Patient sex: M
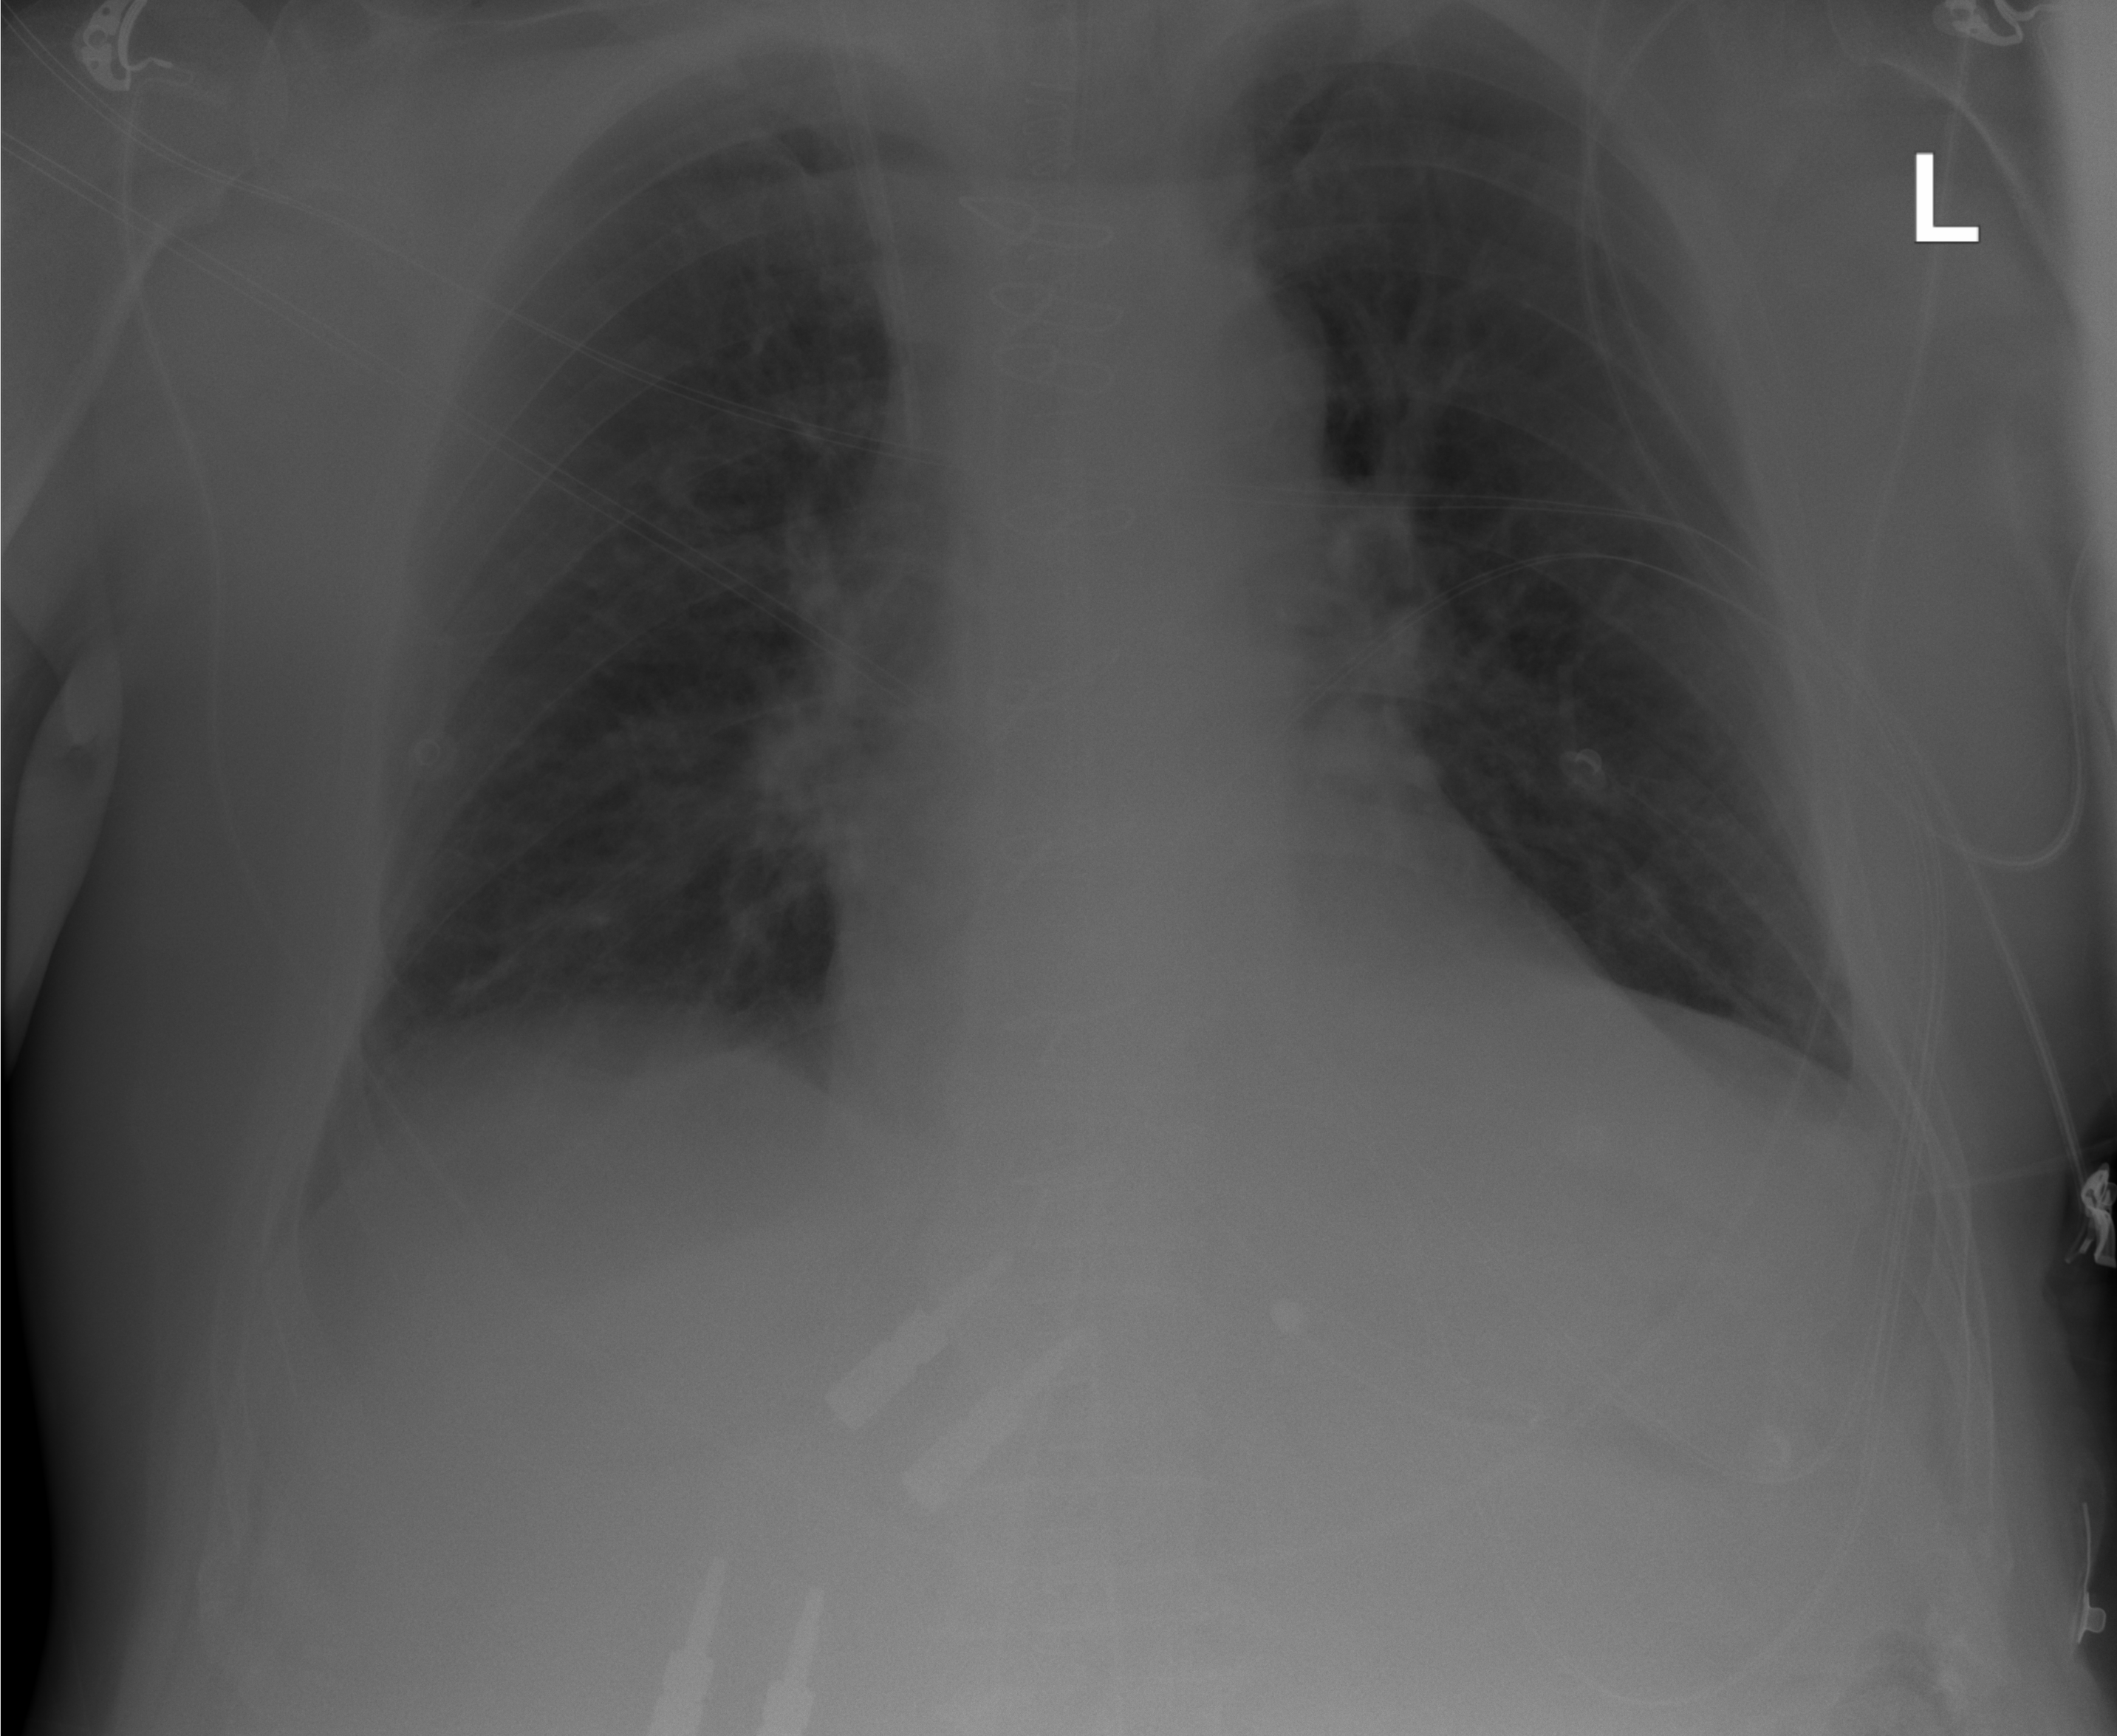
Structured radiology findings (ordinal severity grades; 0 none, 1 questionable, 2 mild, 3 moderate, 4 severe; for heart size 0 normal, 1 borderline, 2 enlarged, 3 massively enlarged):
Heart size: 0
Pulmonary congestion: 0
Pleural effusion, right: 0
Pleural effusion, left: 1
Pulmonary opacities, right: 0
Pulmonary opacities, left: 0
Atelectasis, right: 0
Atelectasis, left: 1